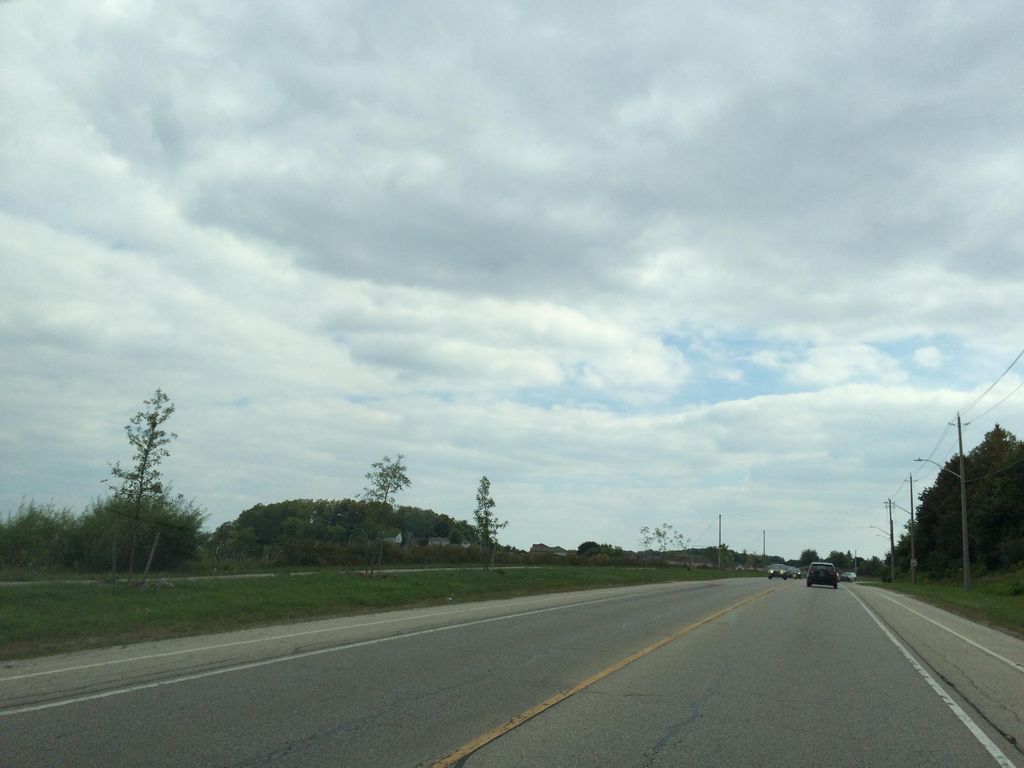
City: kitchener-waterloo